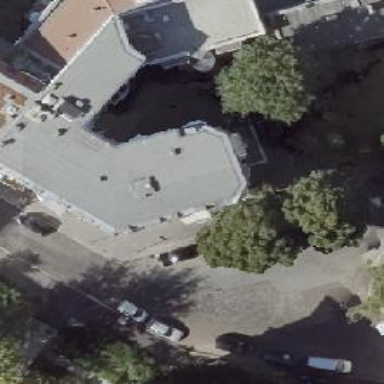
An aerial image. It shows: Parking entrance.